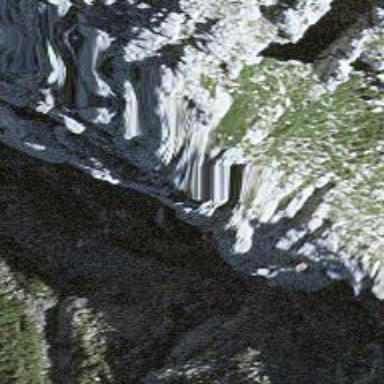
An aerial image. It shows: Natural cliff.